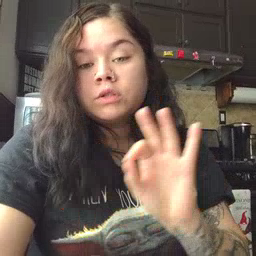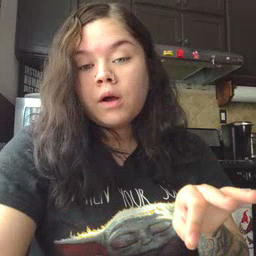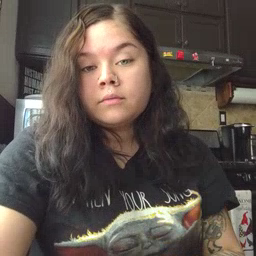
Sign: frenchfries